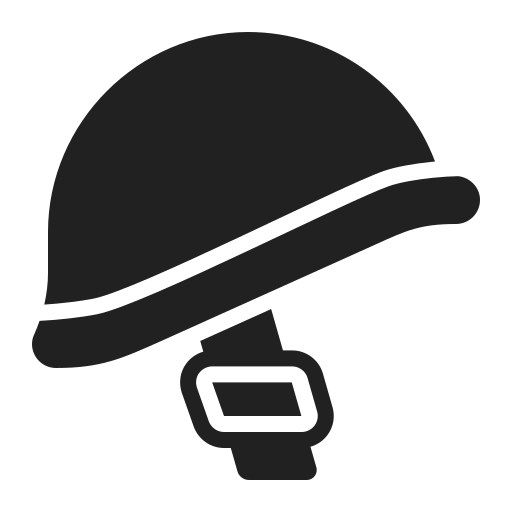
military helmet high contrast